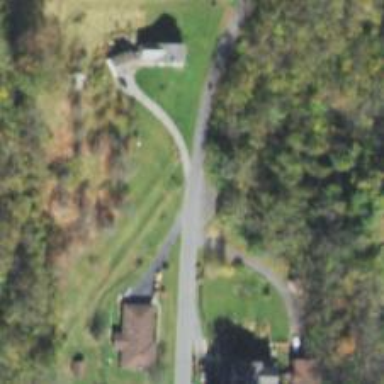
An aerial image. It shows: Residential road.